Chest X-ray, AP view. Patient: 65 years old, sex M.
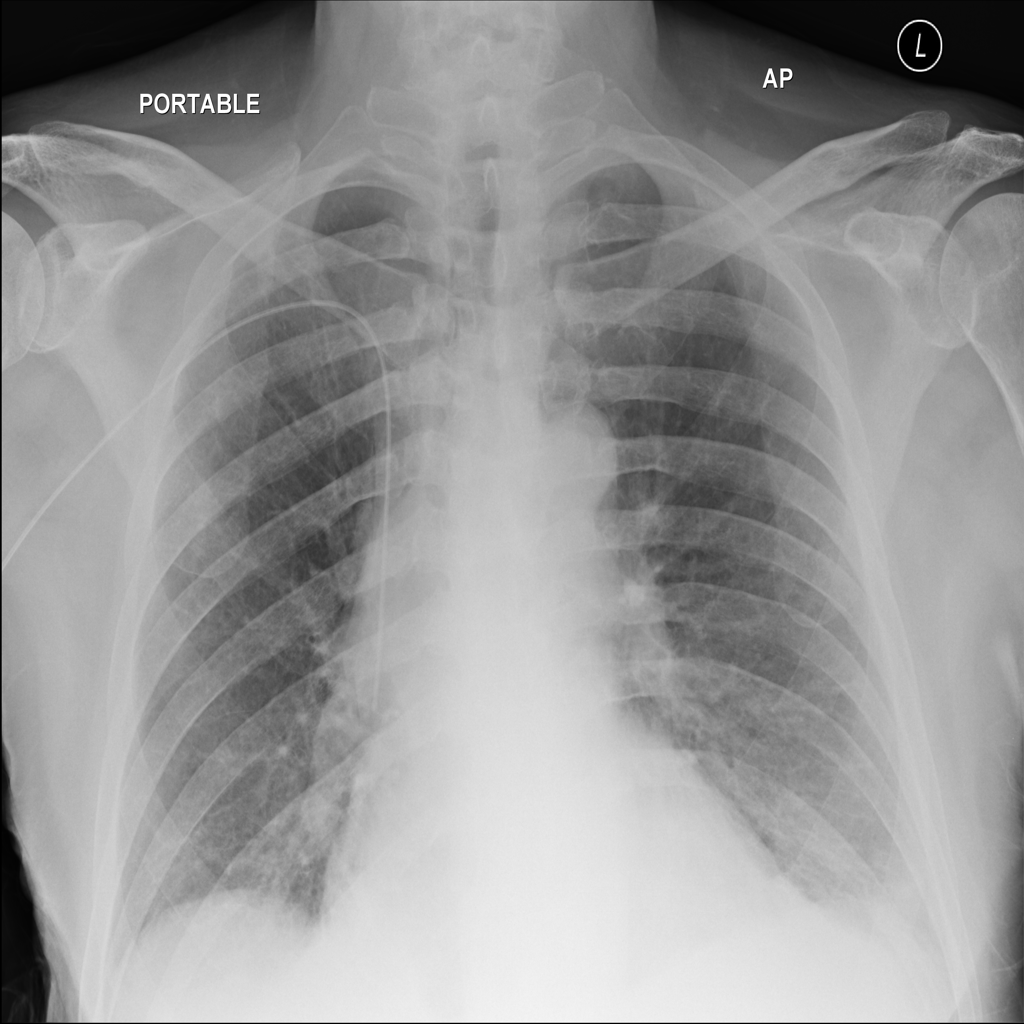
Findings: No Finding